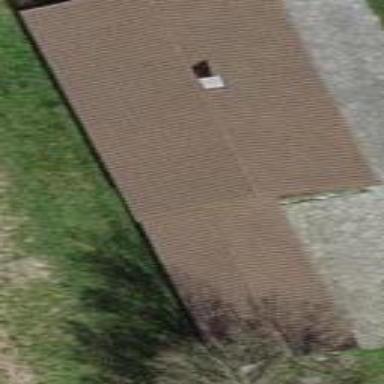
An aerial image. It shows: Building with brown roof.